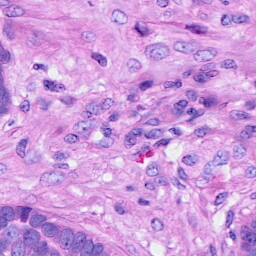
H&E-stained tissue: Ovarian